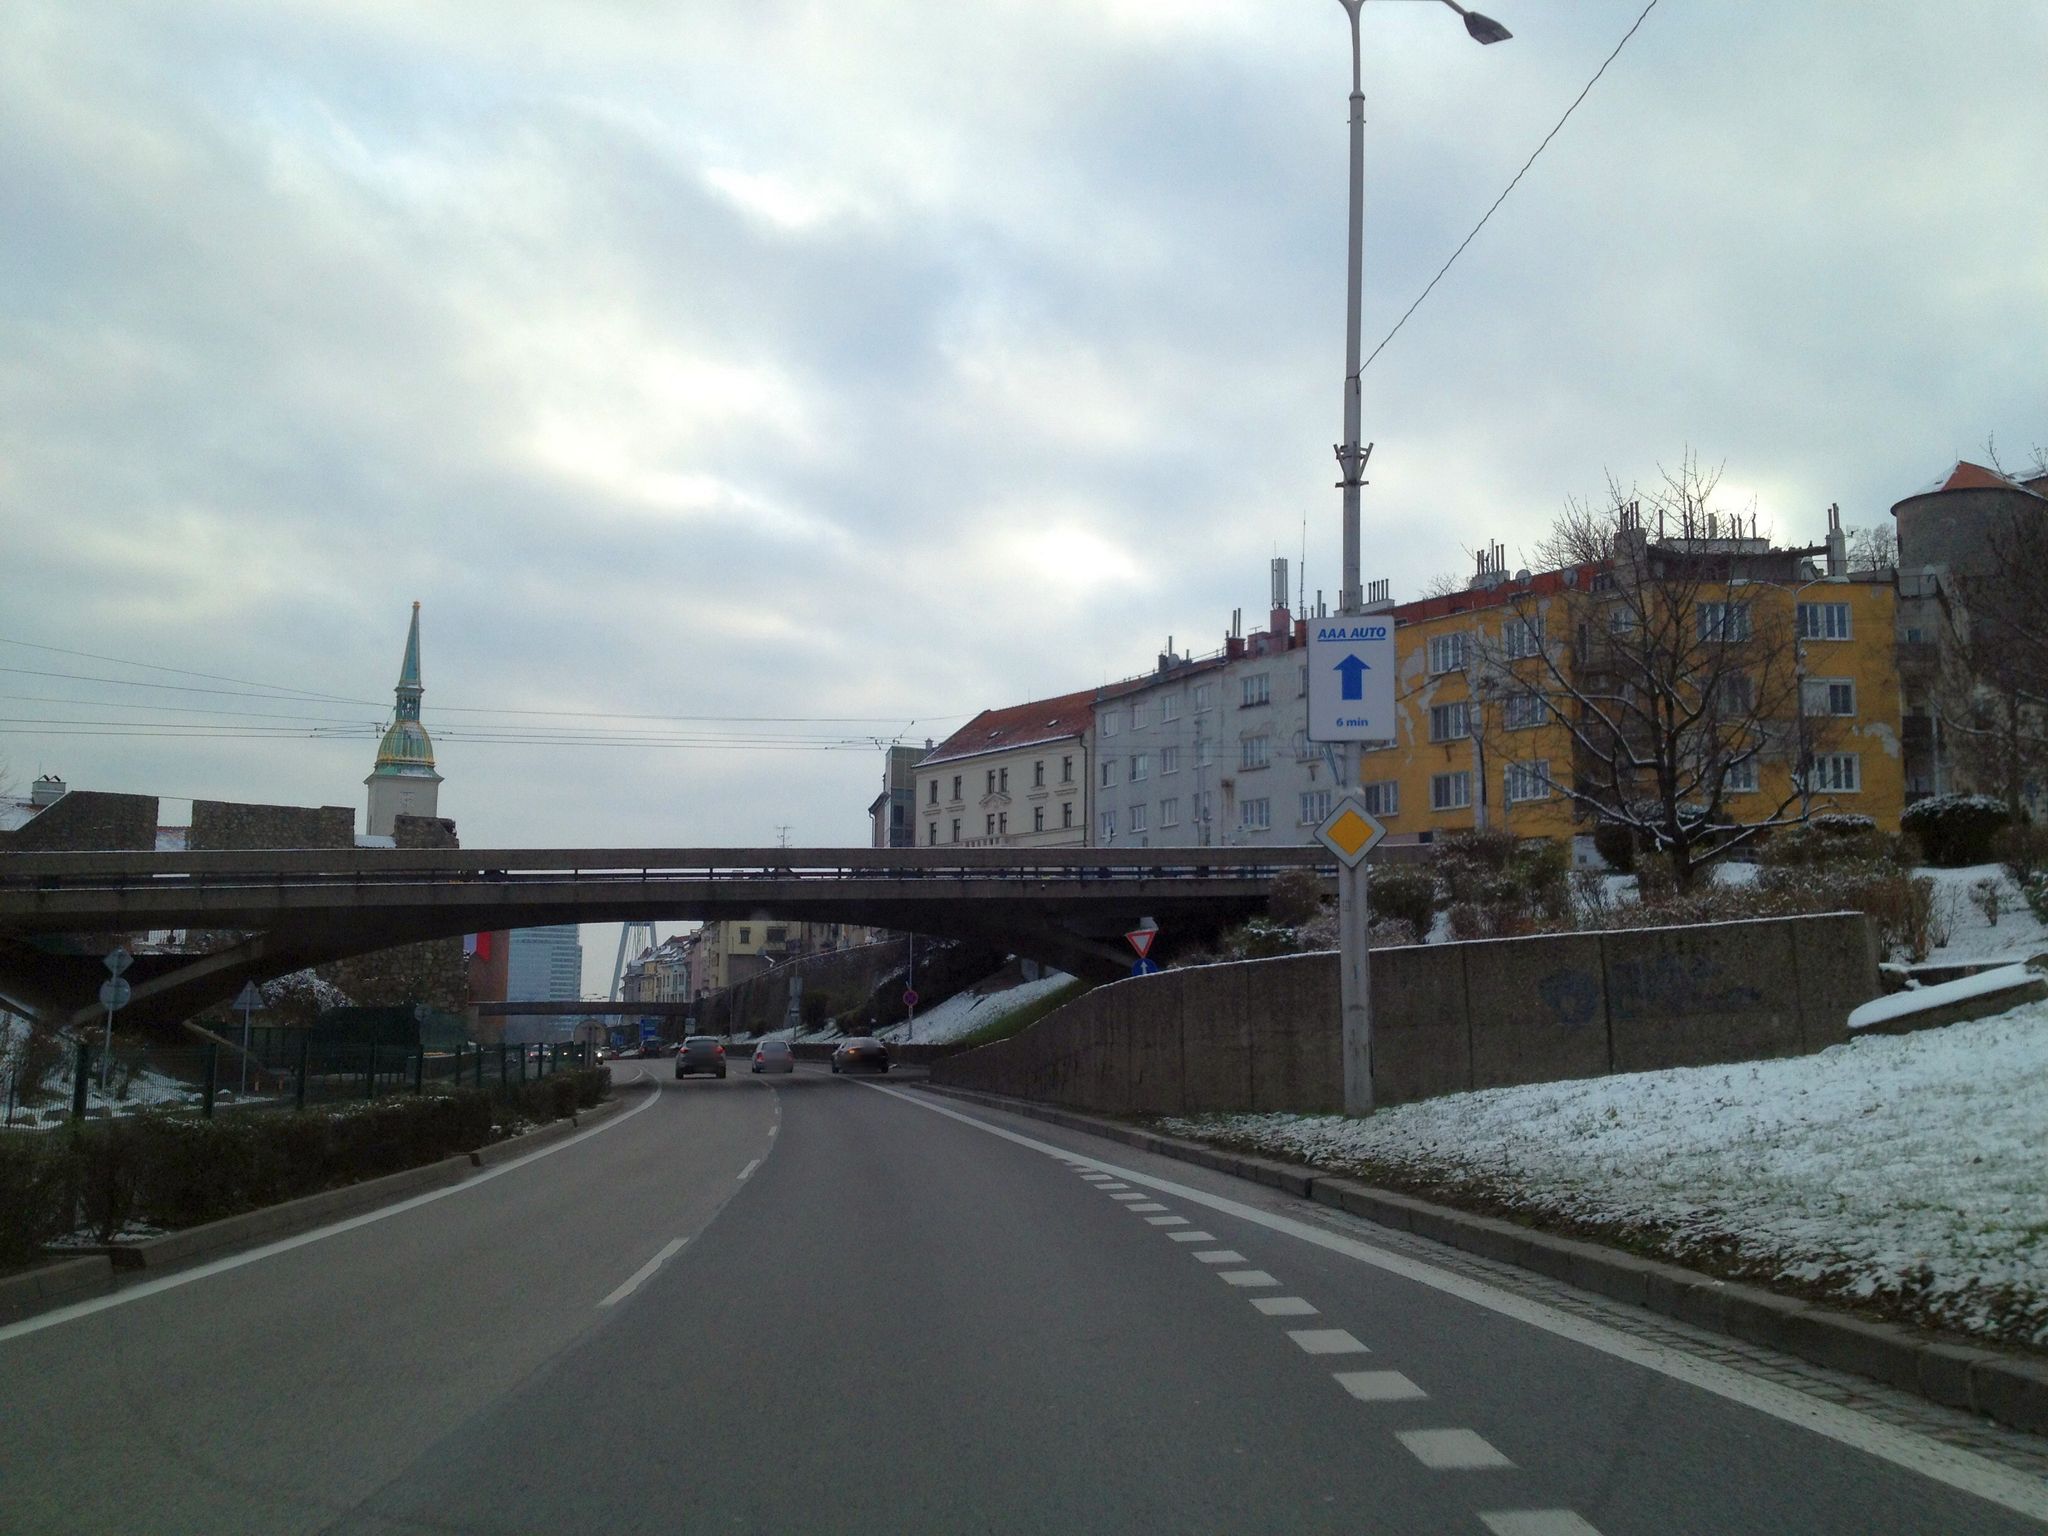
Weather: snowy
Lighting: day
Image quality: good
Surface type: driving surface
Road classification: secondary
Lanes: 2
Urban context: urban centre
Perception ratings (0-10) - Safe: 4.14, Lively: 3.67, Beautiful: 3.54, Boring: 6.13, Depressing: 6.12, Wealthy: 4.48